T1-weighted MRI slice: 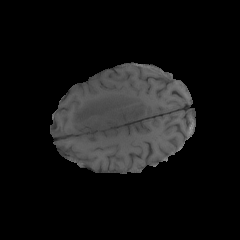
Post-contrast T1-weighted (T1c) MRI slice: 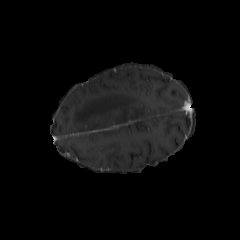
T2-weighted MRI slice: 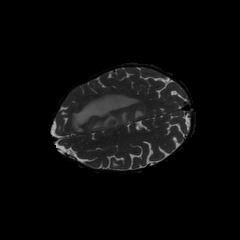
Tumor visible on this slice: yes